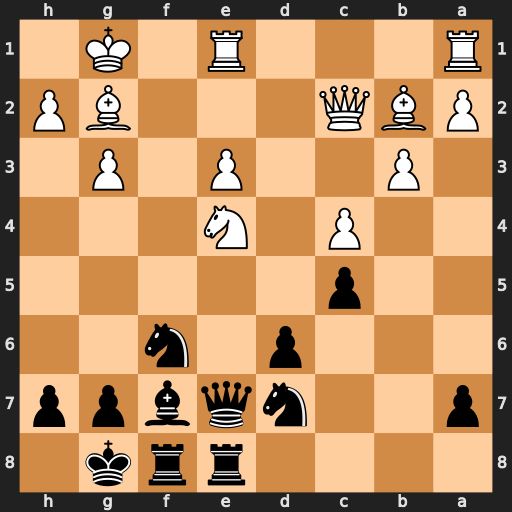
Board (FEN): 4rrk1/p2nqbpp/3p1n2/2p5/2P1N3/1P2P1P1/PBQ3BP/R3R1K1
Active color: b
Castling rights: -
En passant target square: -
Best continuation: Nxe4 Bxe4 Qxe4 Qxe4 Rxe4